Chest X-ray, PA view. Patient: 40 years old, sex F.
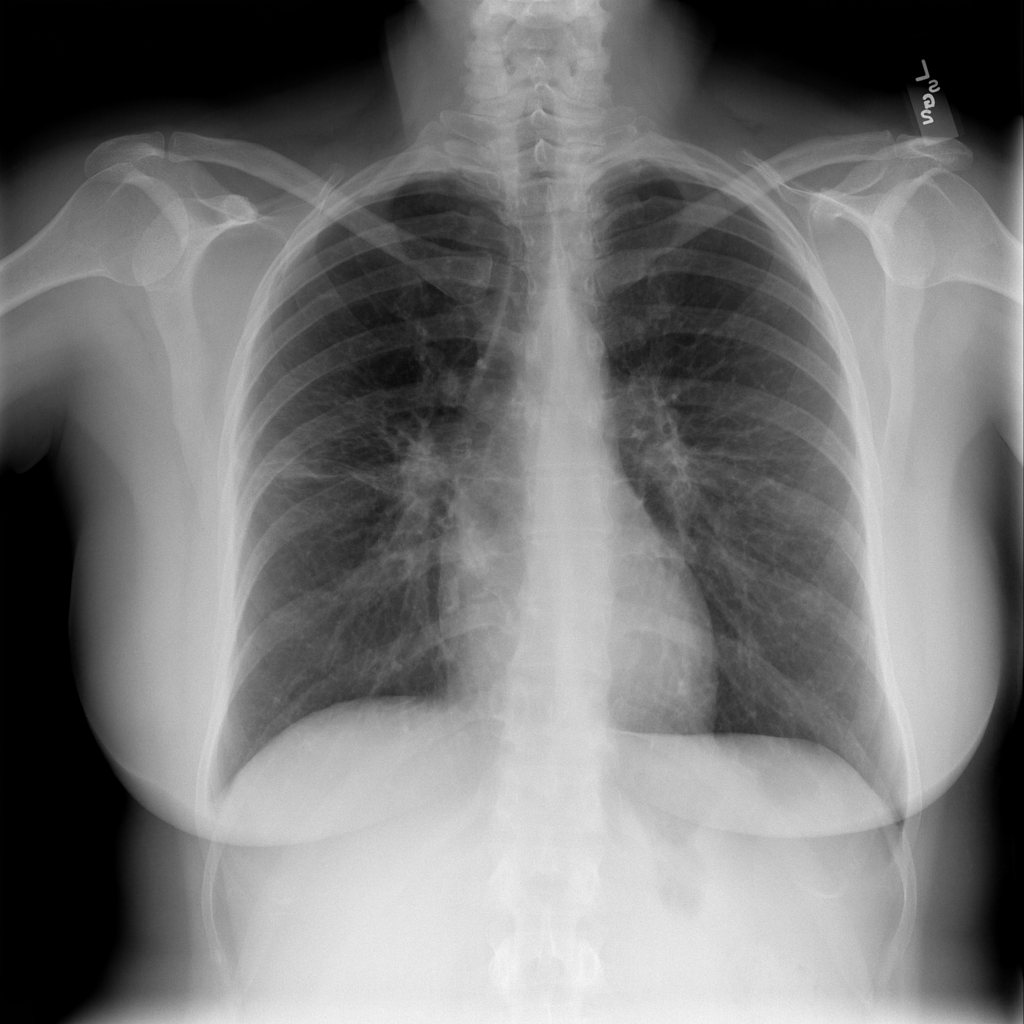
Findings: No Finding